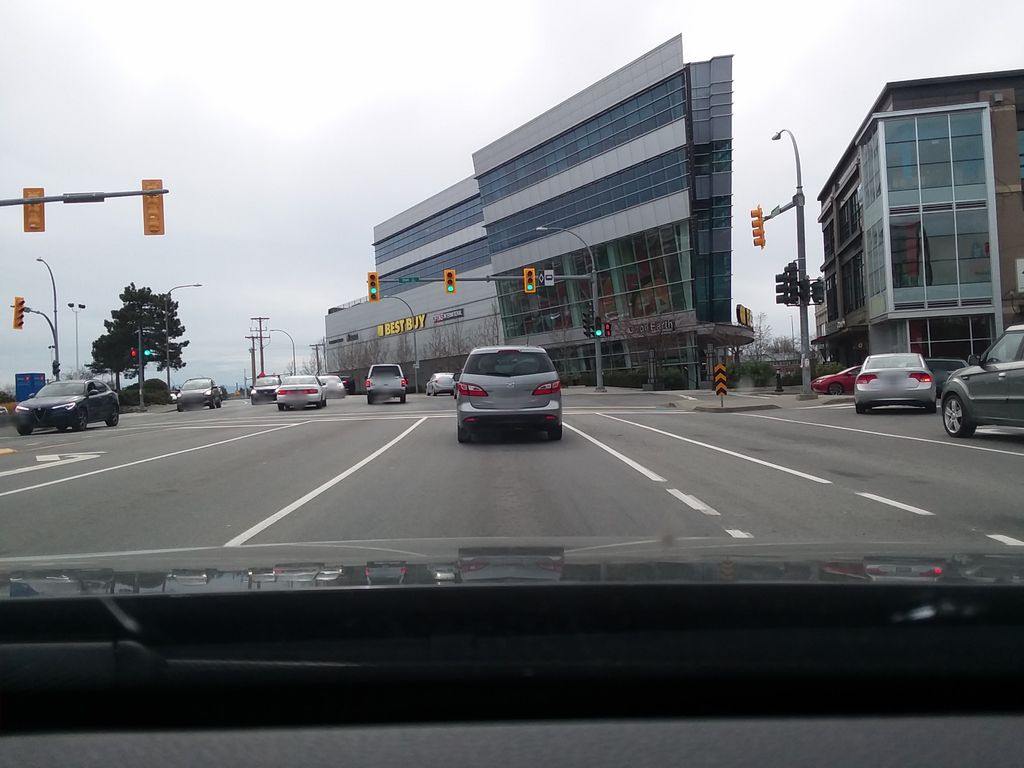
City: victoria